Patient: sex M, age 57
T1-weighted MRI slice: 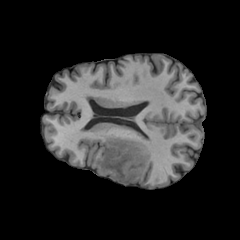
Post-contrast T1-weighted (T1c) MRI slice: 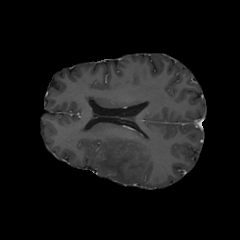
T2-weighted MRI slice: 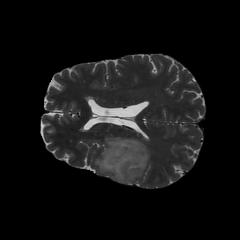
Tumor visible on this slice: yes
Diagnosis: Astrocytoma, IDH-wildtype
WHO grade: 2